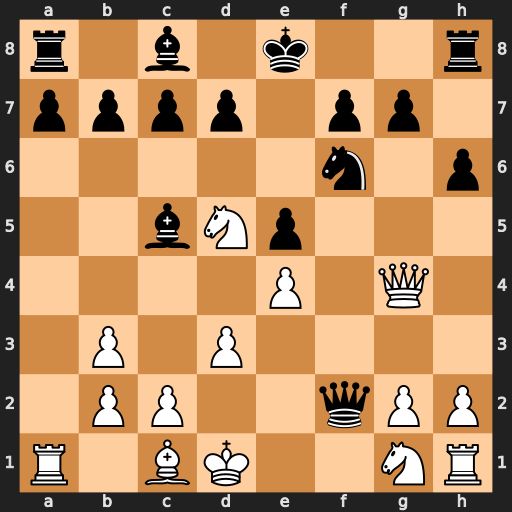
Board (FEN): r1b1k2r/pppp1pp1/5n1p/2bNp3/4P1Q1/1P1P4/1PP2qPP/R1BK2NR
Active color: w
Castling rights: kq
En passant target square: -
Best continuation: Qxg7 Qf1+ Kd2 Bb4+ c3